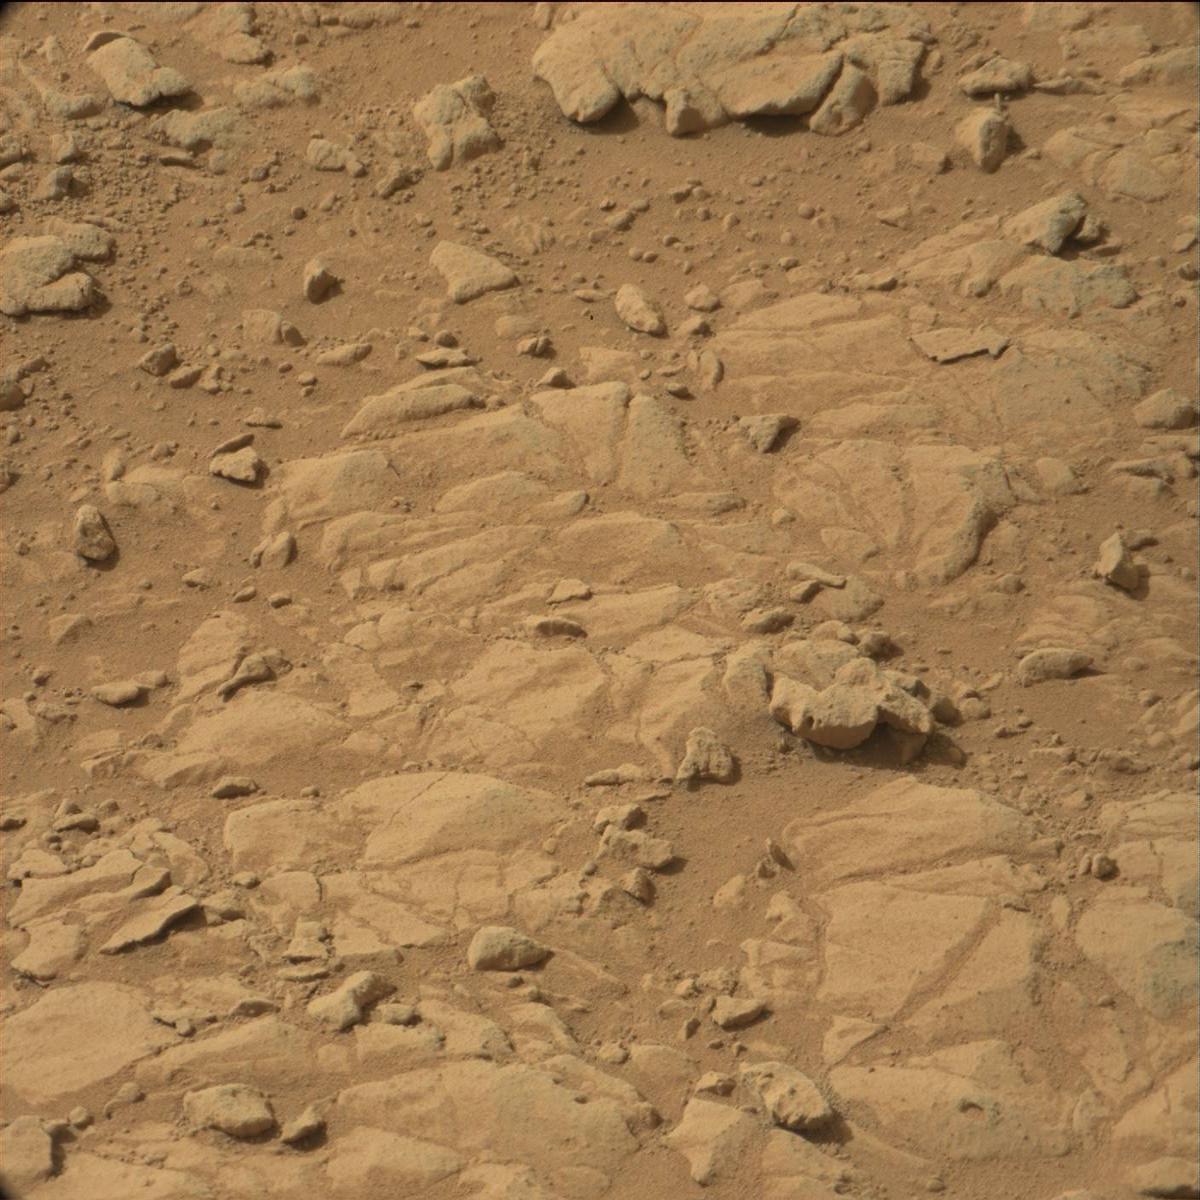
Terrain classes present: Bedrock, Sand / Soil